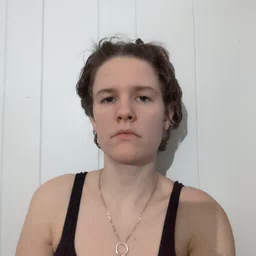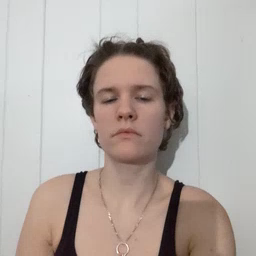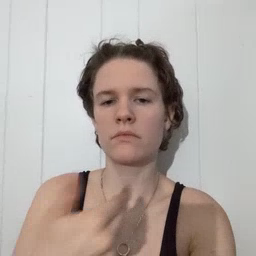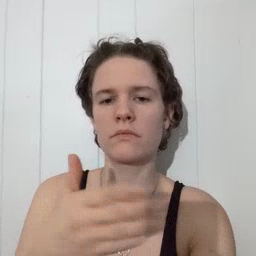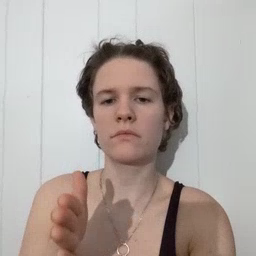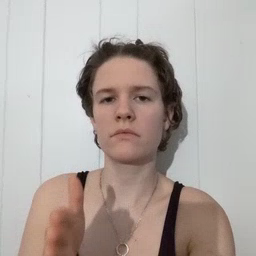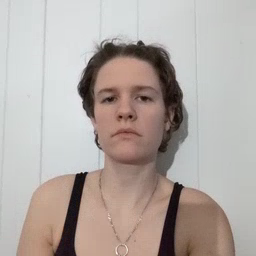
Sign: room